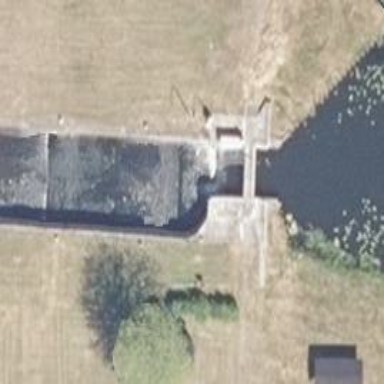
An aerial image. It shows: Weir along the waterway.